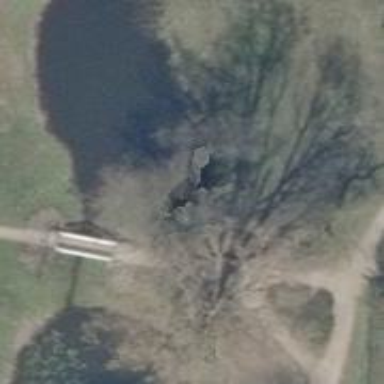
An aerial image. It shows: Natural monument of deciduous broadleaved tree.